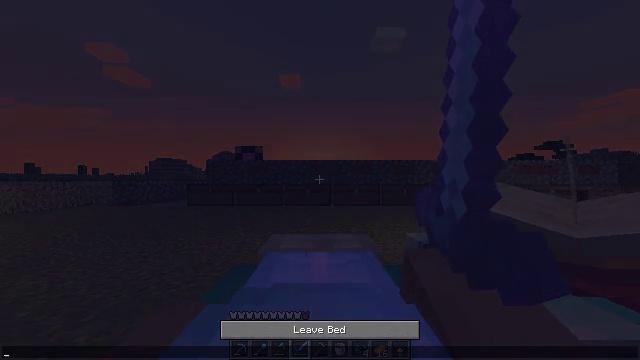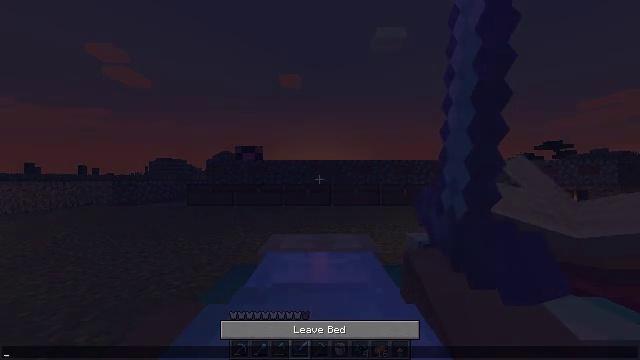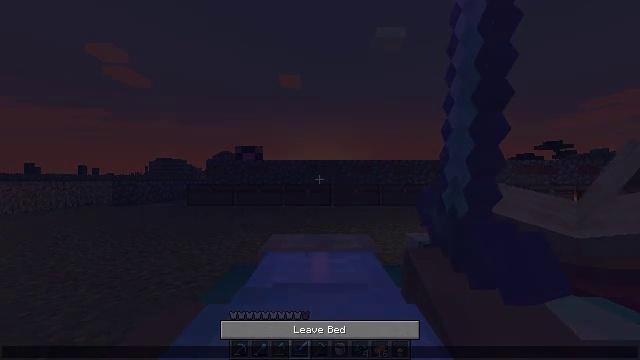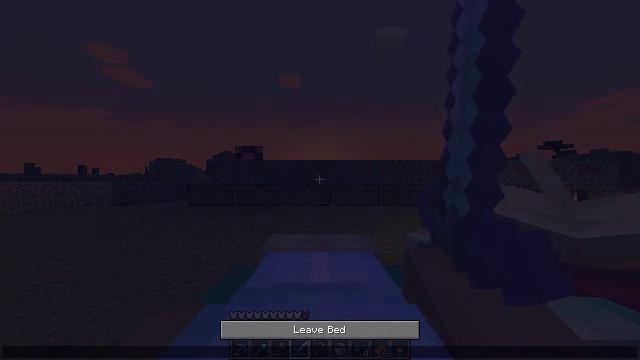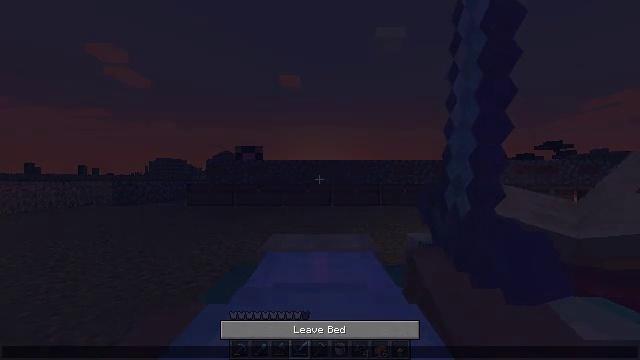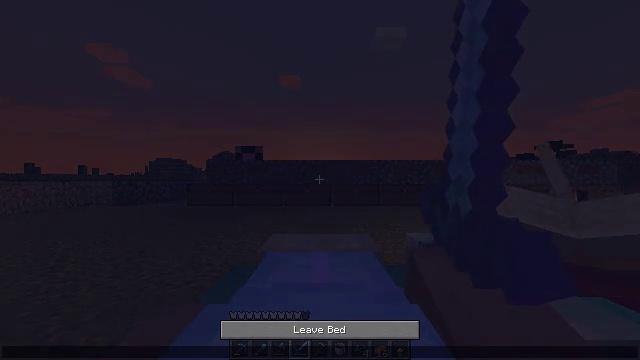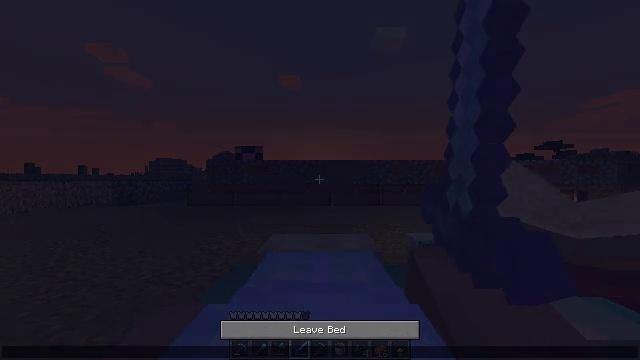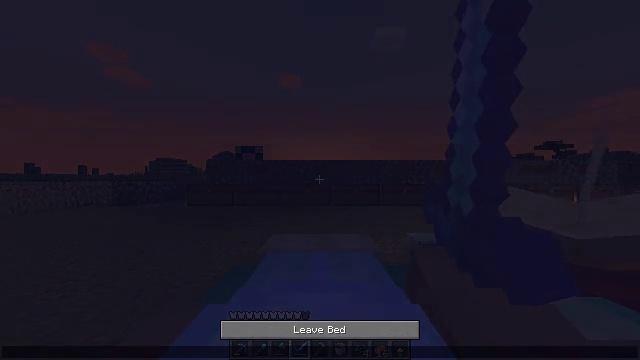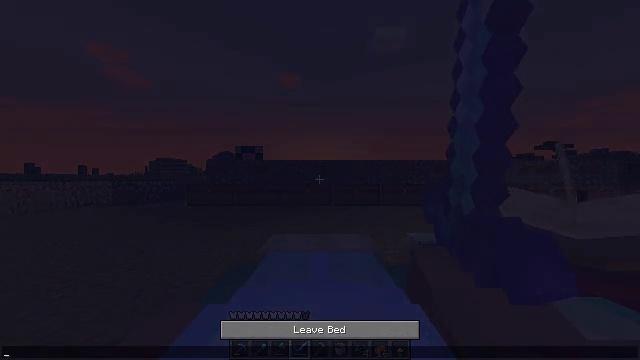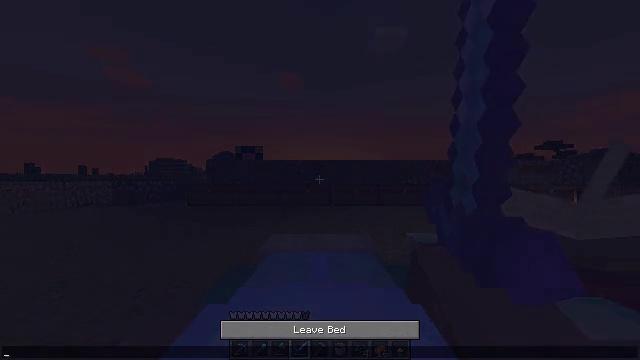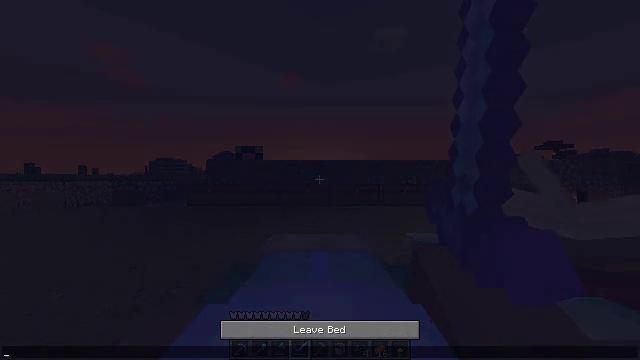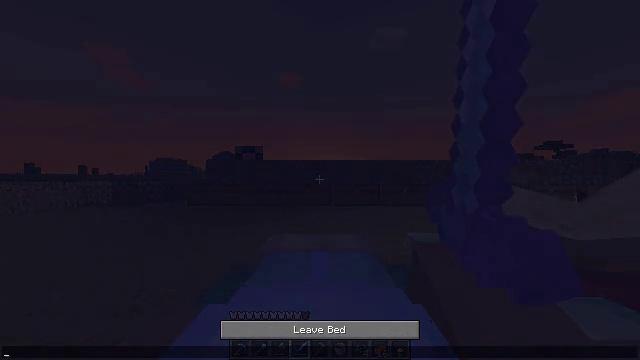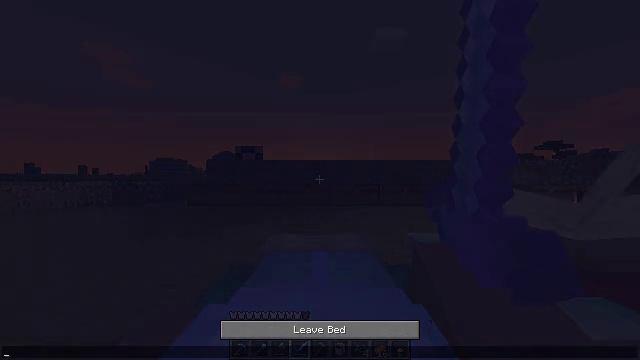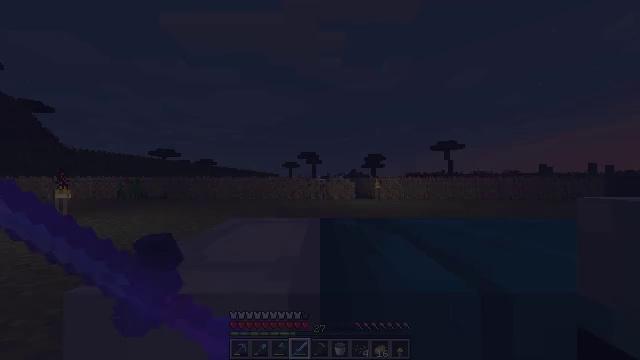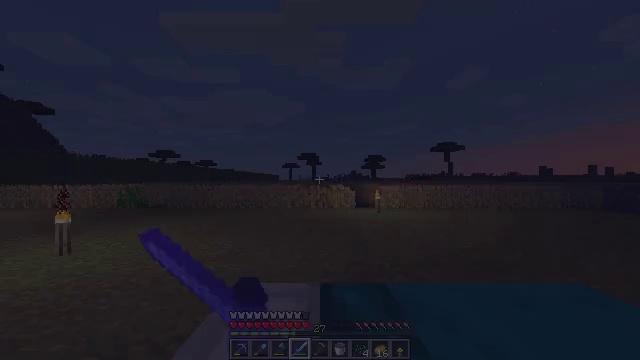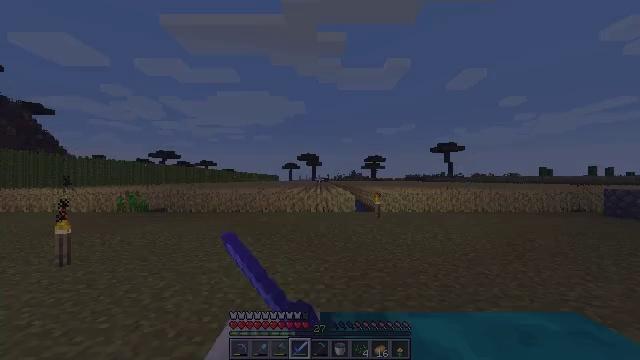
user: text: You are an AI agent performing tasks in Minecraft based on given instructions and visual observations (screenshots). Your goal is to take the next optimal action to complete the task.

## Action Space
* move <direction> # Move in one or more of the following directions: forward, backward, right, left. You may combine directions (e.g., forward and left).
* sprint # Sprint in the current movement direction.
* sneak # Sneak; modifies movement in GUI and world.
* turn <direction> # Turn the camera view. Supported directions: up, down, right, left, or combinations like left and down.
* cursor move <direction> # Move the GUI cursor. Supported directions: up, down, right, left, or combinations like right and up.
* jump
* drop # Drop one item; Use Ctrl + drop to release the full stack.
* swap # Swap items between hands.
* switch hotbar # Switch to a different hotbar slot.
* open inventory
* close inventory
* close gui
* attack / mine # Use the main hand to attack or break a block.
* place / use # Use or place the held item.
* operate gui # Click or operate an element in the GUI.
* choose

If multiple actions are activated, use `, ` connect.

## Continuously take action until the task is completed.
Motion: motion action
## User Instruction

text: Harvest melon from the farm.
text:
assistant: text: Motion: no_op
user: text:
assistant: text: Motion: no_op
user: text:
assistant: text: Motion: no_op
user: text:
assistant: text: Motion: no_op
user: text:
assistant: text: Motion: no_op
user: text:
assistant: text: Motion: no_op
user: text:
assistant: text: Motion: no_op
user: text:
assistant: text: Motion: no_op
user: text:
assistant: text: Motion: no_op
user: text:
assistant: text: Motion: no_op
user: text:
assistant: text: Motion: no_op
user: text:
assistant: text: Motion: no_op
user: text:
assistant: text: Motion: no_op
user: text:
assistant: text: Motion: no_op
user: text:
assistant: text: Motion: no_op
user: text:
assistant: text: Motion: no_op
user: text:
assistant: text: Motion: no_op
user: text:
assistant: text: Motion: no_op
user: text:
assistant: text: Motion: no_op
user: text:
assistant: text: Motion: no_op
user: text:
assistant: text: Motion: no_op
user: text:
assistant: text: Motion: no_op
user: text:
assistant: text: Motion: no_op
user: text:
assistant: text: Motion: no_op
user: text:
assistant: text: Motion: turn right and down
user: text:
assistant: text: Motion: turn right and down
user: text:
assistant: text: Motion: turn right and down
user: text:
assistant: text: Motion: turn right and down
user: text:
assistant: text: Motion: turn right and down
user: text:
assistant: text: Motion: turn right and down